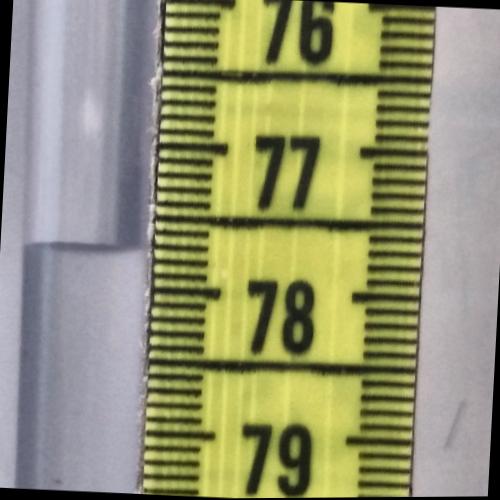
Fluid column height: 77.7 cm